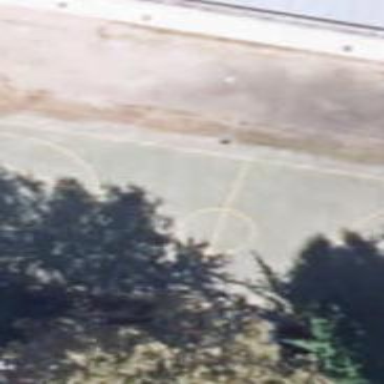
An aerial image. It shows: Concrete basketball court in pitch area.